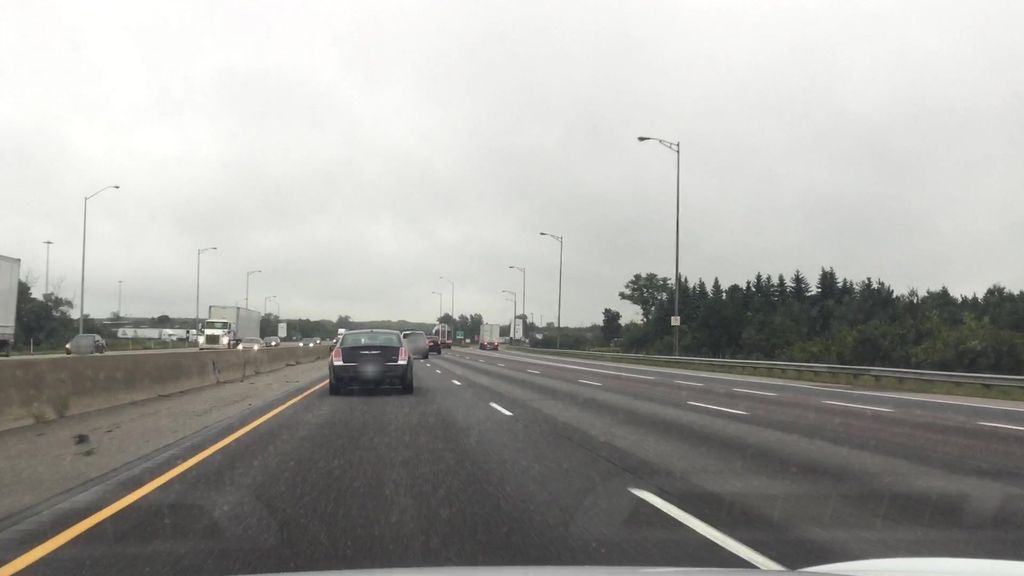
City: kitchener-waterloo